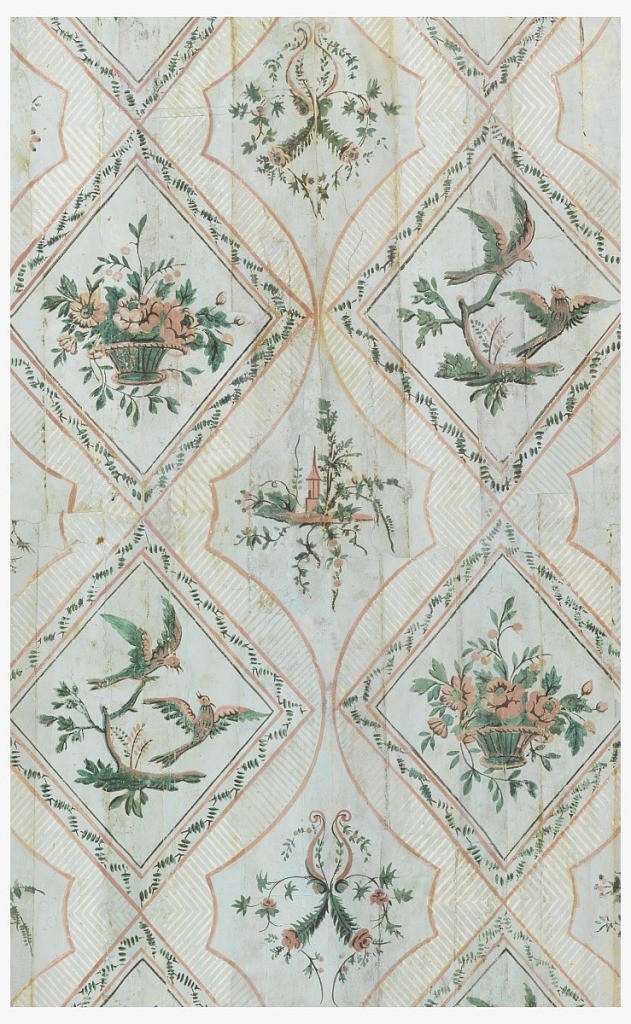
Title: Sidewall
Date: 1795–1805
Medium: Block-printed, handmade paper
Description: Vertical rectangle. Drop-repeating design of lozenges, in alternating files, filled with flower basket, macaws; steeple and floral arabesque.